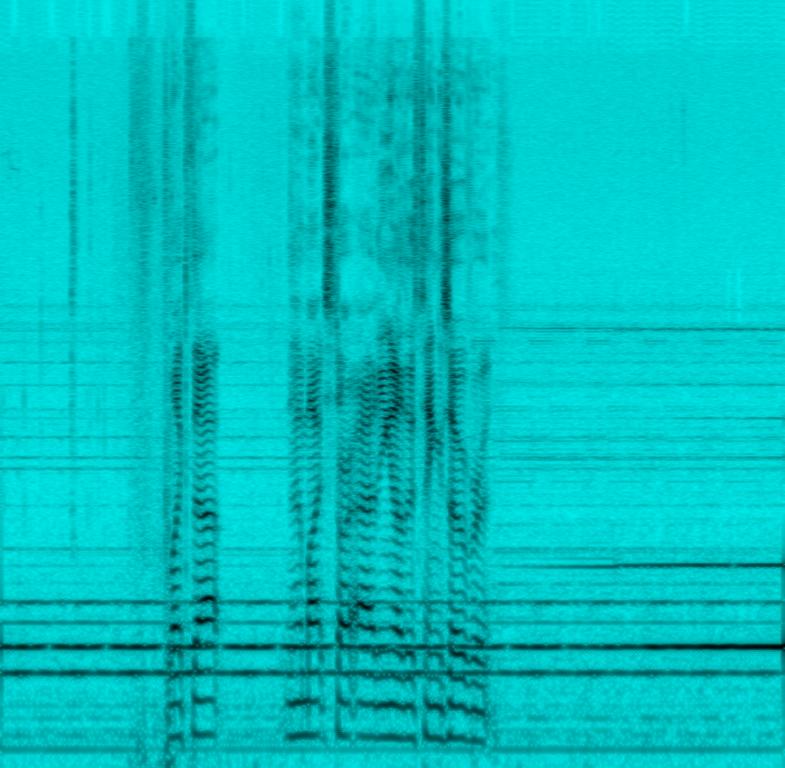
This is an ambient jam performed on an electric guitar. The electric guitar is being played with an effect applied to it. There is a male voice describing the sound. The parts where he is not speaking could be sampled for use in beat-making.